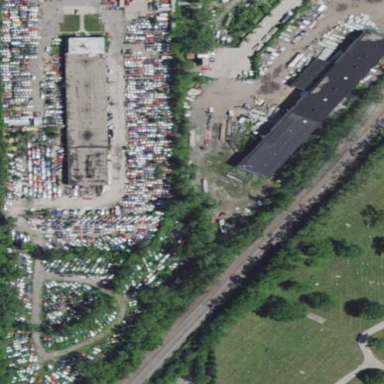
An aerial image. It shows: Scrap yard located in industrial area.